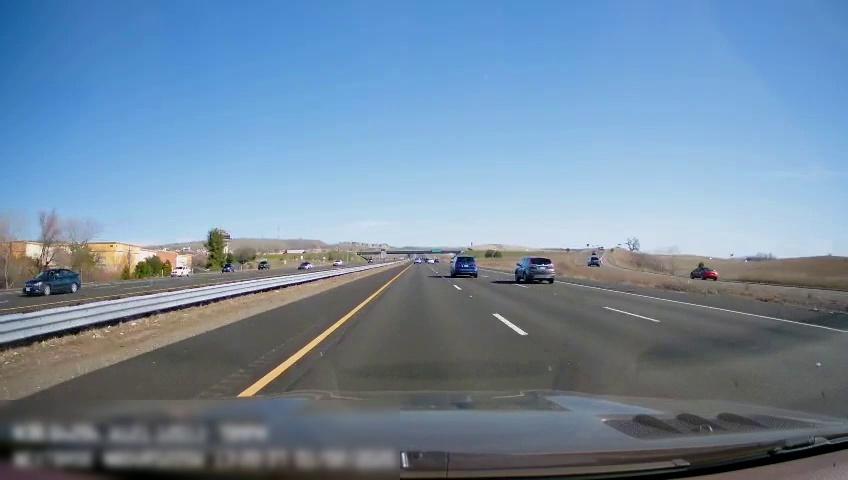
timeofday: Day
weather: Sunny
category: Drivable Space
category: Drivable Space
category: Vehicles | Car
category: Vehicles | SUV
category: Vehicles | Car
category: Vehicles | SUV
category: Vehicles | Car
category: Vehicles | Car
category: Vehicles | Car
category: Vehicles | SUV
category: Vehicles | SUV
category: Vehicles | SUV
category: Drivable Space
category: Lanes | Opposite Lane
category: Lanes | Opposite Lane
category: Lanes | Current Lane
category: Lanes | Current Lane
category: Lanes | Alternate Lane
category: Lanes | Alternate Lane
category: Traffic | Signs